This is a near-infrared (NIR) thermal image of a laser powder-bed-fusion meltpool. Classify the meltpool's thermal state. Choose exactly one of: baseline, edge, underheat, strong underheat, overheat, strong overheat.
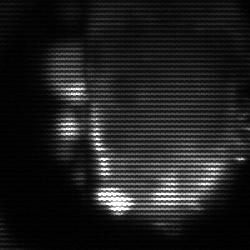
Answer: baseline